Interaction volume radius: 10 \u00c5
Interaction volume height: 25 \u00c5
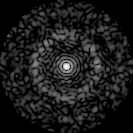
Disorder parameter: 0.8443